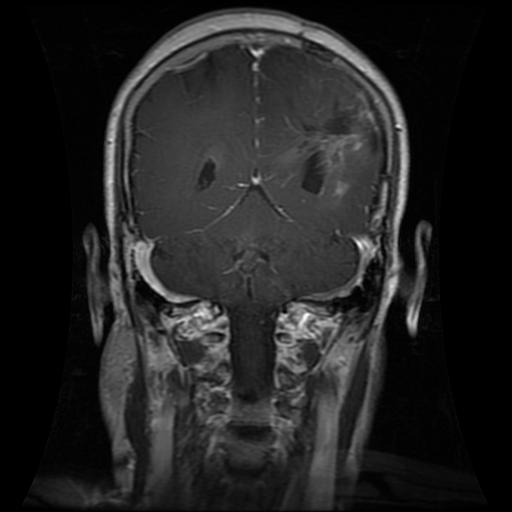
Label: glioma